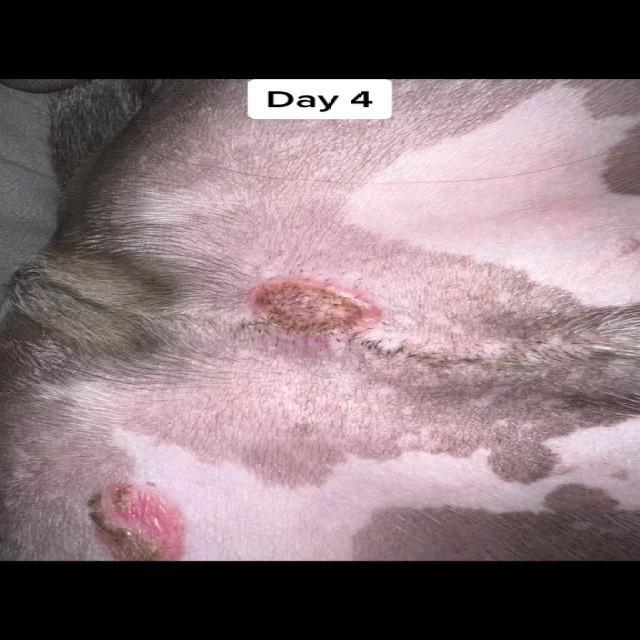
Canine ringworm (Dermatophytosis) — fungal infection caused by Microsporum or Trichophyton. Presents with circular alopecia, scaling, crusting, and broken hairs.